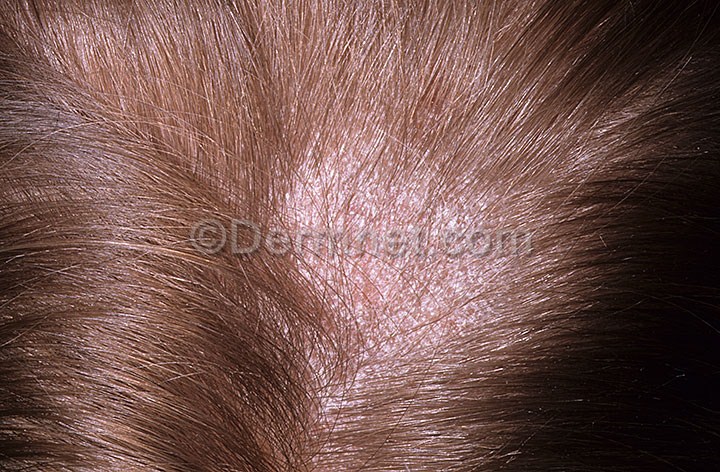
Disease: Tinea Ringworm Candidiasis and other Fungal Infections